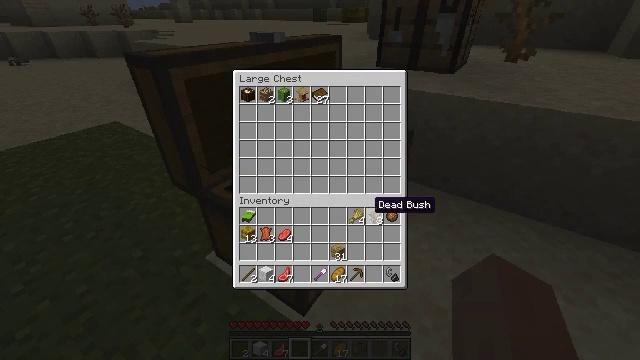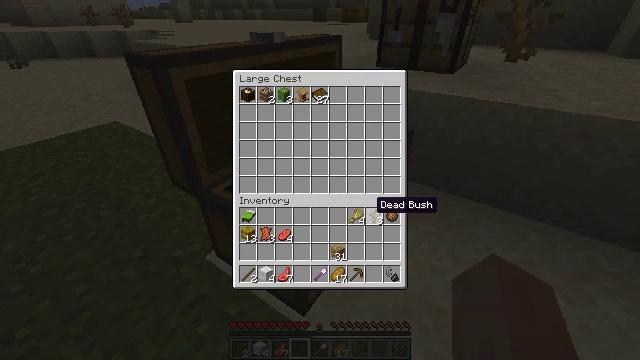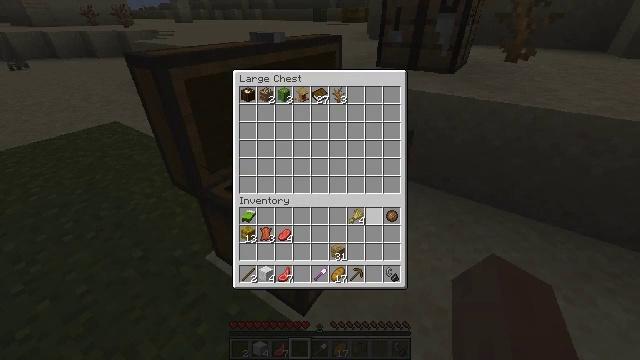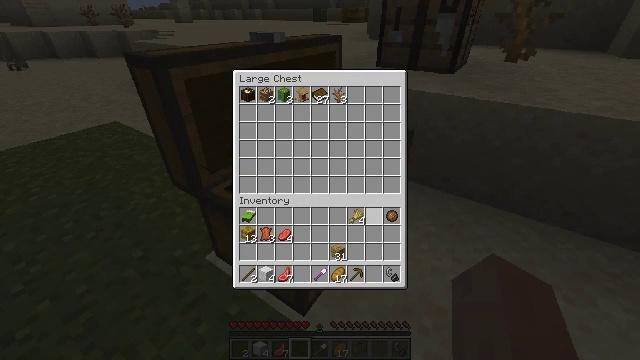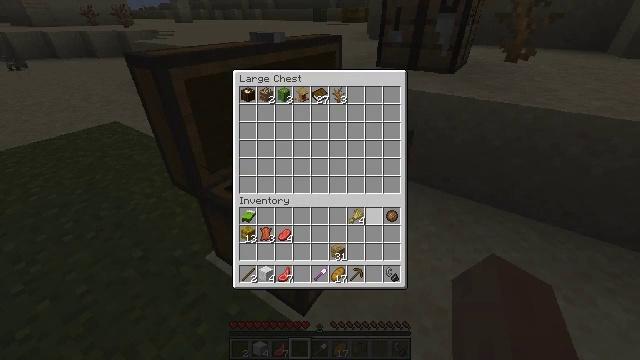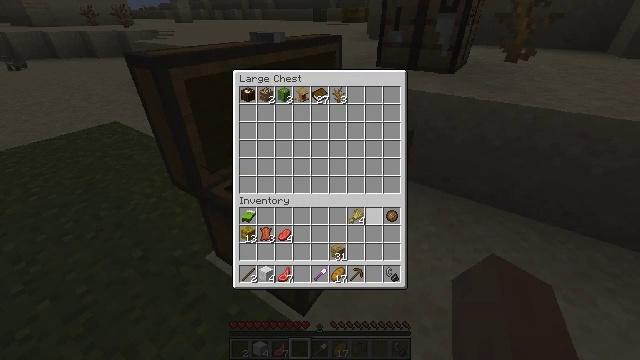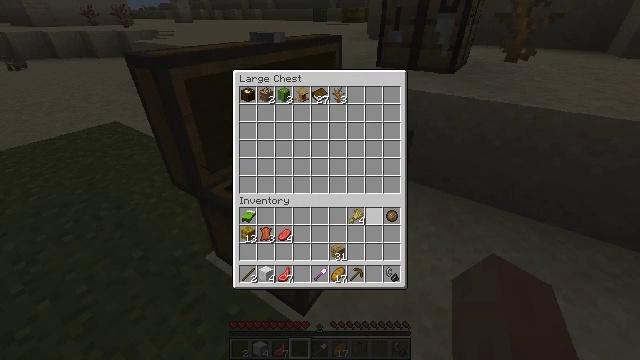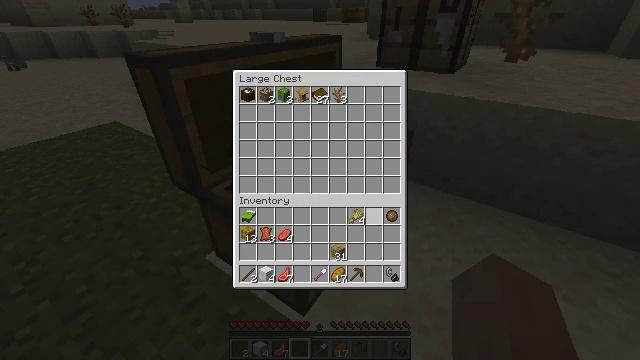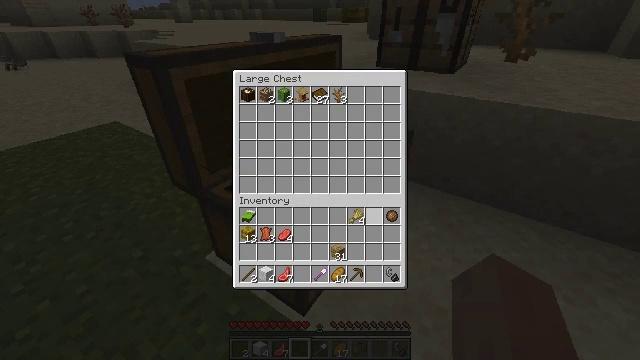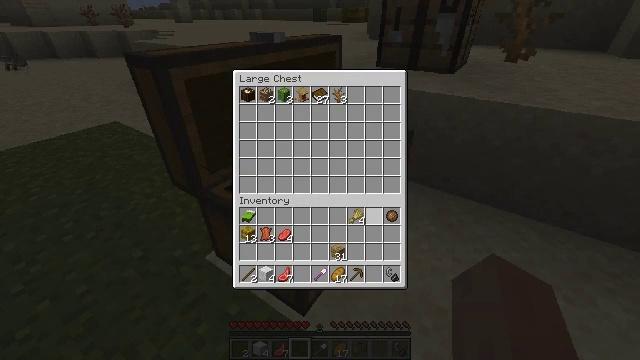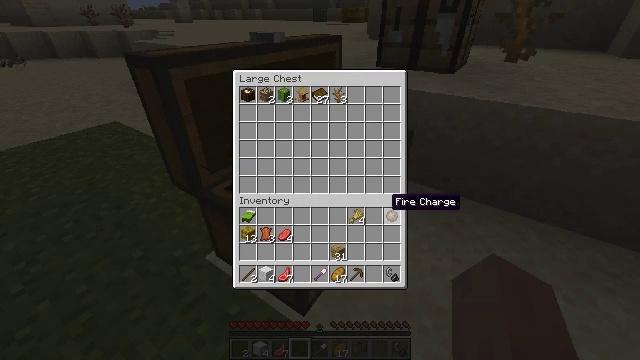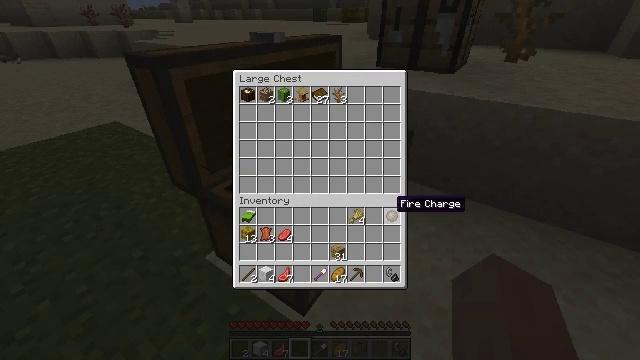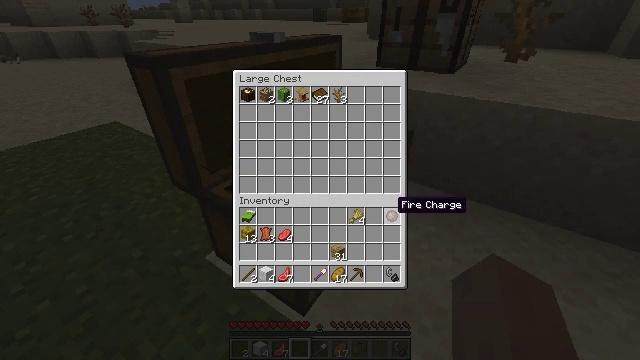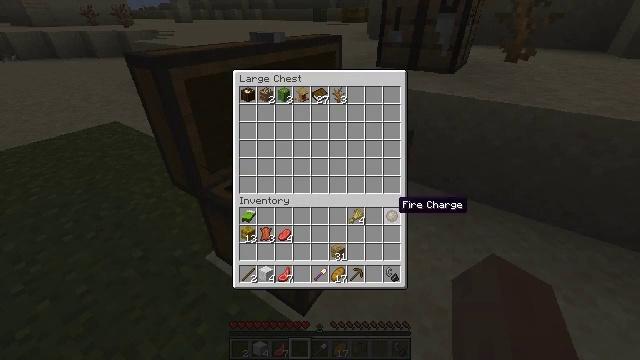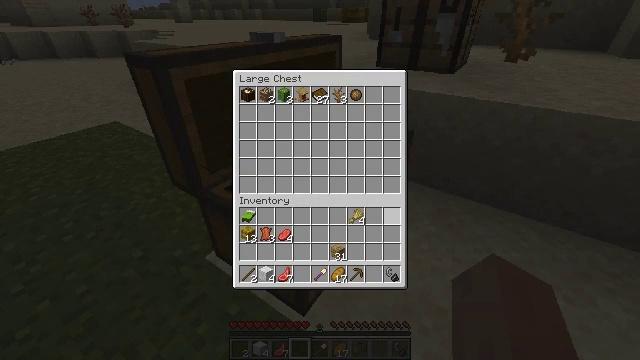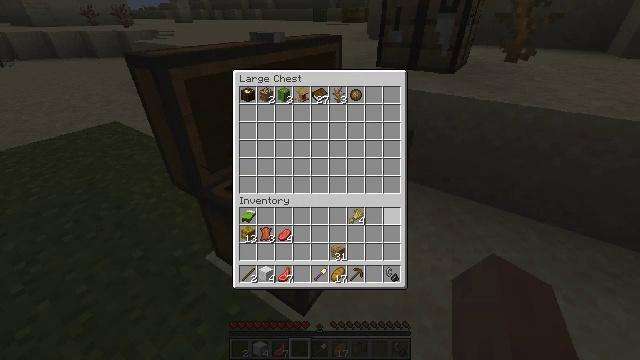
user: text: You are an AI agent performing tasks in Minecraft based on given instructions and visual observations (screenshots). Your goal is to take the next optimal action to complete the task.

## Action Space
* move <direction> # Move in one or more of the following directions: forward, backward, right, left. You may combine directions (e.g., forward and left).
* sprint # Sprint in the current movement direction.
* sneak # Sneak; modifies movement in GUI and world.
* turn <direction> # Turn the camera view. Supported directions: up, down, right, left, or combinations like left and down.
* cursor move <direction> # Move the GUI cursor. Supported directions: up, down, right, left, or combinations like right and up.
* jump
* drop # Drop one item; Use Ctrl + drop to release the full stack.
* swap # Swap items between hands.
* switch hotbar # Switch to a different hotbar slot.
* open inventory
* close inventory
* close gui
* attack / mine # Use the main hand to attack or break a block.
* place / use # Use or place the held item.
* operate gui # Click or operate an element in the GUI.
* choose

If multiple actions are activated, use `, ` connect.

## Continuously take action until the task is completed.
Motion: motion action
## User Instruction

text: Dig up the grass block for dirt.
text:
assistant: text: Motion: sneak
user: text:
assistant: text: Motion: sneak, choose
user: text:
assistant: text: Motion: sneak, choose
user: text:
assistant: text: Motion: sneak, choose
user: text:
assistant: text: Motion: sneak
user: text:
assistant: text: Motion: sneak
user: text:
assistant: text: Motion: sneak, choose
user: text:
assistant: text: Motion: sneak, choose
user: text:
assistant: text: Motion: sneak, choose
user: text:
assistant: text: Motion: sneak, choose
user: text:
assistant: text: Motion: sneak, choose
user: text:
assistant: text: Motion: sneak, choose
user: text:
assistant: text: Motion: sneak
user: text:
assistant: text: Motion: sneak, choose
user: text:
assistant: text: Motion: sneak, choose
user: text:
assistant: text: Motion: sneak, choose
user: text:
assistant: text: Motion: sneak, cursor move left
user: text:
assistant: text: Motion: sneak, cursor move left
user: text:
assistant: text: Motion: sneak, cursor move left and down
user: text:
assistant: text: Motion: sneak, cursor move left
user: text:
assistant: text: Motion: sneak
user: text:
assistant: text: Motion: sneak
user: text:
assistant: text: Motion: sneak, cursor move right
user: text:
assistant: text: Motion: sneak, cursor move right
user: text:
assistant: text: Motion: sneak
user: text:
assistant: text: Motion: sneak
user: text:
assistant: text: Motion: sneak
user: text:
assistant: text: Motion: sneak
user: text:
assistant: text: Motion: sneak
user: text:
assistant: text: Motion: sneak